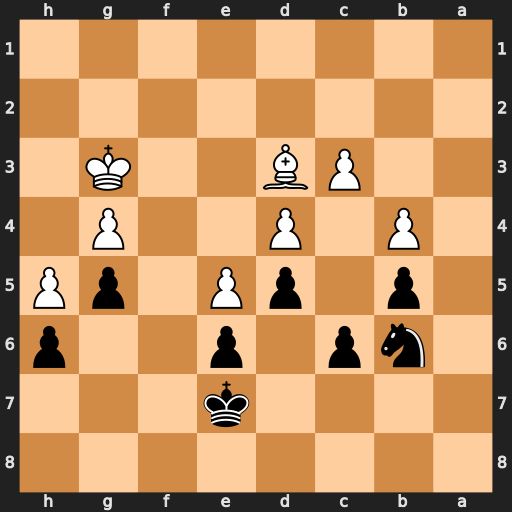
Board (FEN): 8/4k3/1np1p2p/1p1pP1pP/1P1P2P1/2PB2K1/8/8
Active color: b
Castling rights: -
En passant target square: -
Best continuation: Na4 Kf2 Nxc3